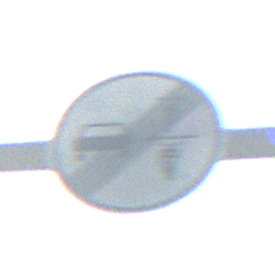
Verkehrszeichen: EndeVerbotUeberholenEinspurigeFahrzeuge
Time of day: MorningAfternoon
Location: Outdoor (Suburban)
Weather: Clear
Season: NotSpecified
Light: Natural